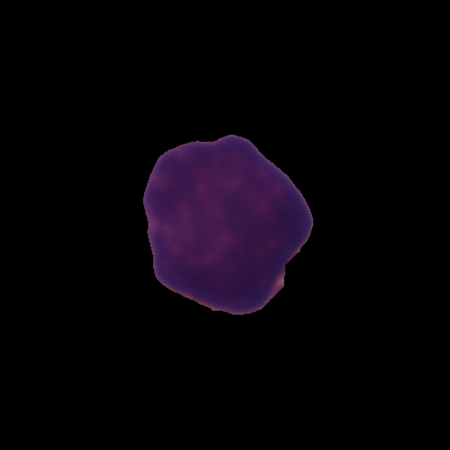
Label: healthy